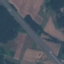
Land use / land cover: Highway